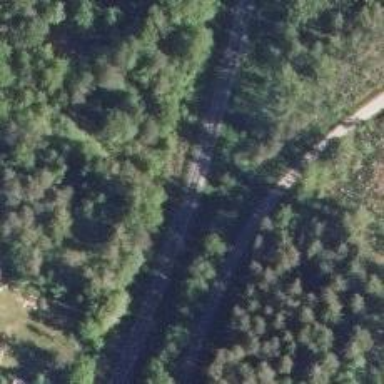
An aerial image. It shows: Railway track classified as B1.